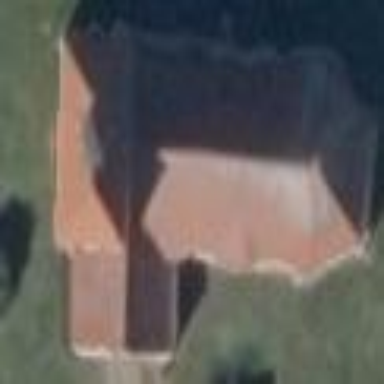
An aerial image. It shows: Church which is place of worship.